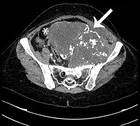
Contrast-enhanced CT scan of the liver and the pelvis (axial plane, abdomen window, venous phase). Pelvis reports (e-h) appear stable (white arrow: primary tumour; asterisk: urinary bladder).
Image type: radiology (ct)